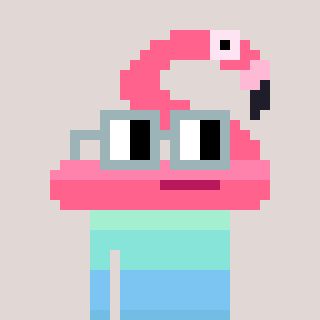
a pixel art character with square dark gray glasses, a flamingo-shaped head and a bluegrey-colored body on a warm background